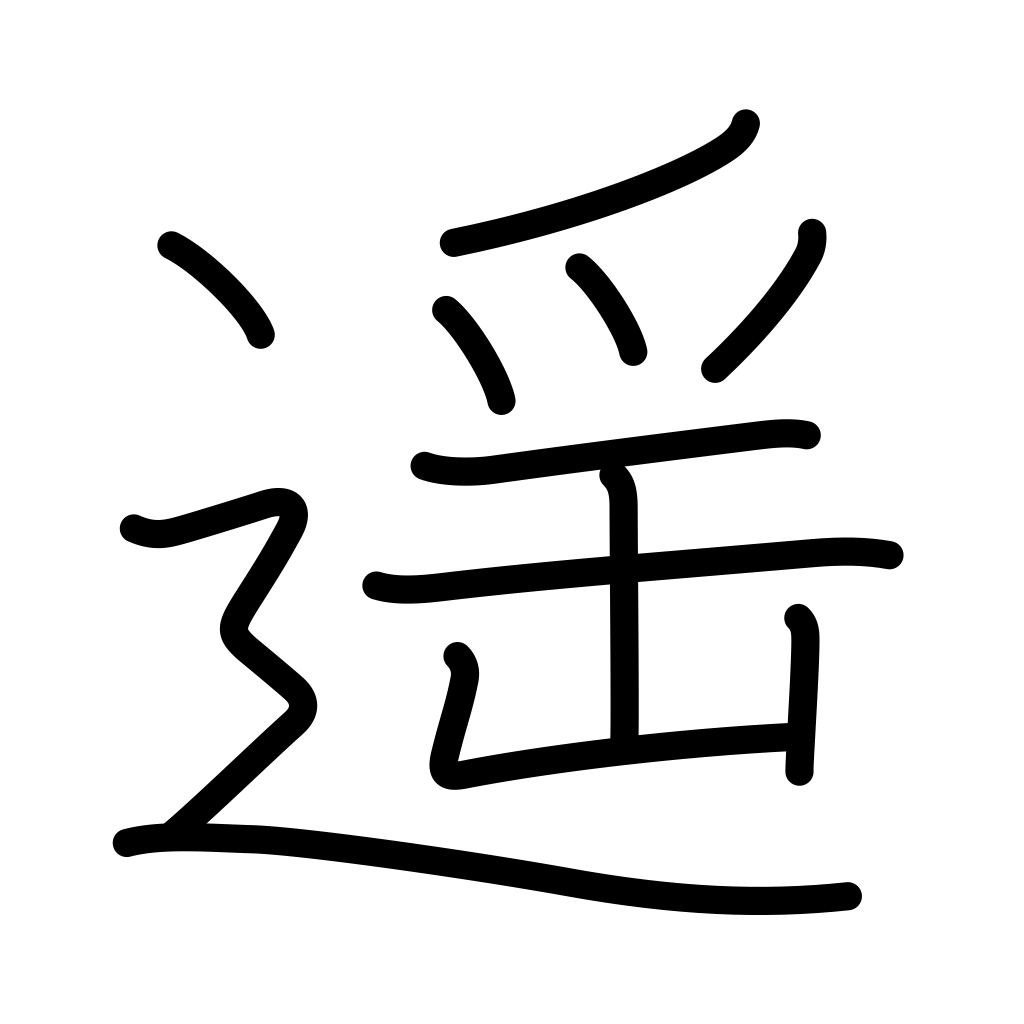
Meaning: far off, distant, long ago